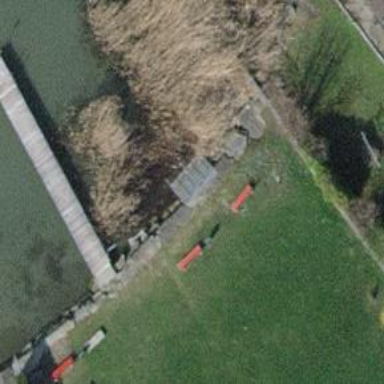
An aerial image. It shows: Red bench.